Question: I have a WinForms application that allows you to edit documents. Each document is made of chapters and each chapter holds a collection of RTF blocks. The RTF blocks are loaded in a 'PanelControl' using 'Dock = DockStyle.Top'.
The problem is that when the total height of a chapter gets too large (estimating > 32768 pixels) the lower blocks are not properly docked: they appear behind one another. When trying to isolate the problem I noticed that this also happens with simpler controls like a 'LabelControl'.
Things I tried are methods like 'Refresh()', 'Invalidate()' and 'PerformLayout': they will resolve the issue.
What help is resizing the form. After that all controls are laid out correctly.
Can anyone help on how to solve this without resizing the form?
Attached a <URL> that illustrates the problem.

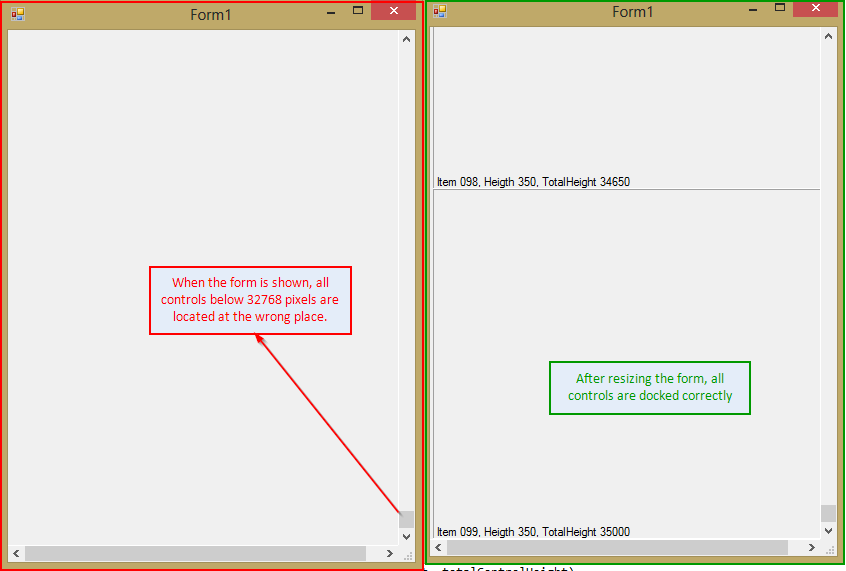
Answer: From my comment above (seems really to be the problem here):
WinForms (and the GDI in general) is often behaving unpredictably if one tries to use coordinates outside a 16 bit range. Try to avoid that. In the range of possible problems are things just not getting drawn at all, OverflowExceptions at unexpected code positions etc.